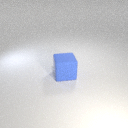
large blue rubber cube